Interaction volume radius: 5 \u00c5
Interaction volume height: 15 \u00c5
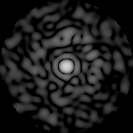
Disorder parameter: 0.8261